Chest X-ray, AP view. Patient: 60 years old, sex F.
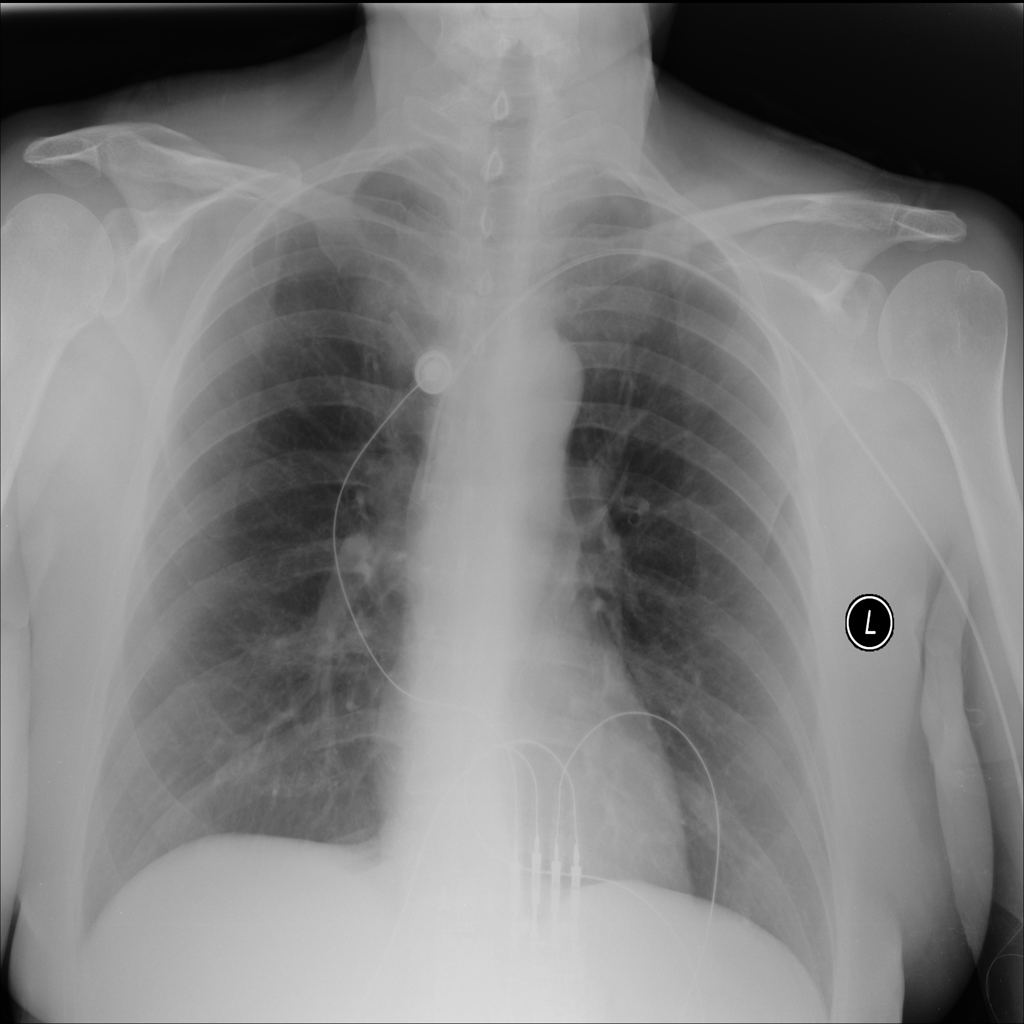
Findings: No Finding